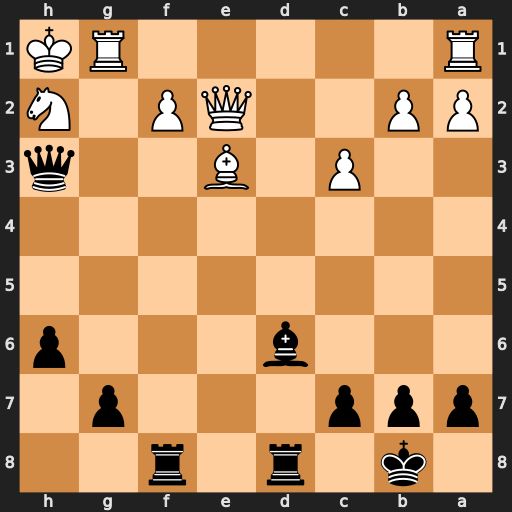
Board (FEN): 1k1r1r2/ppp3p1/3b3p/8/8/2P1B2q/PP2QP1N/R5RK
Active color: b
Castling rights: -
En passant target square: -
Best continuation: Qxh2#